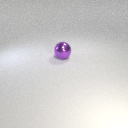
large purple metal sphere